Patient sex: M
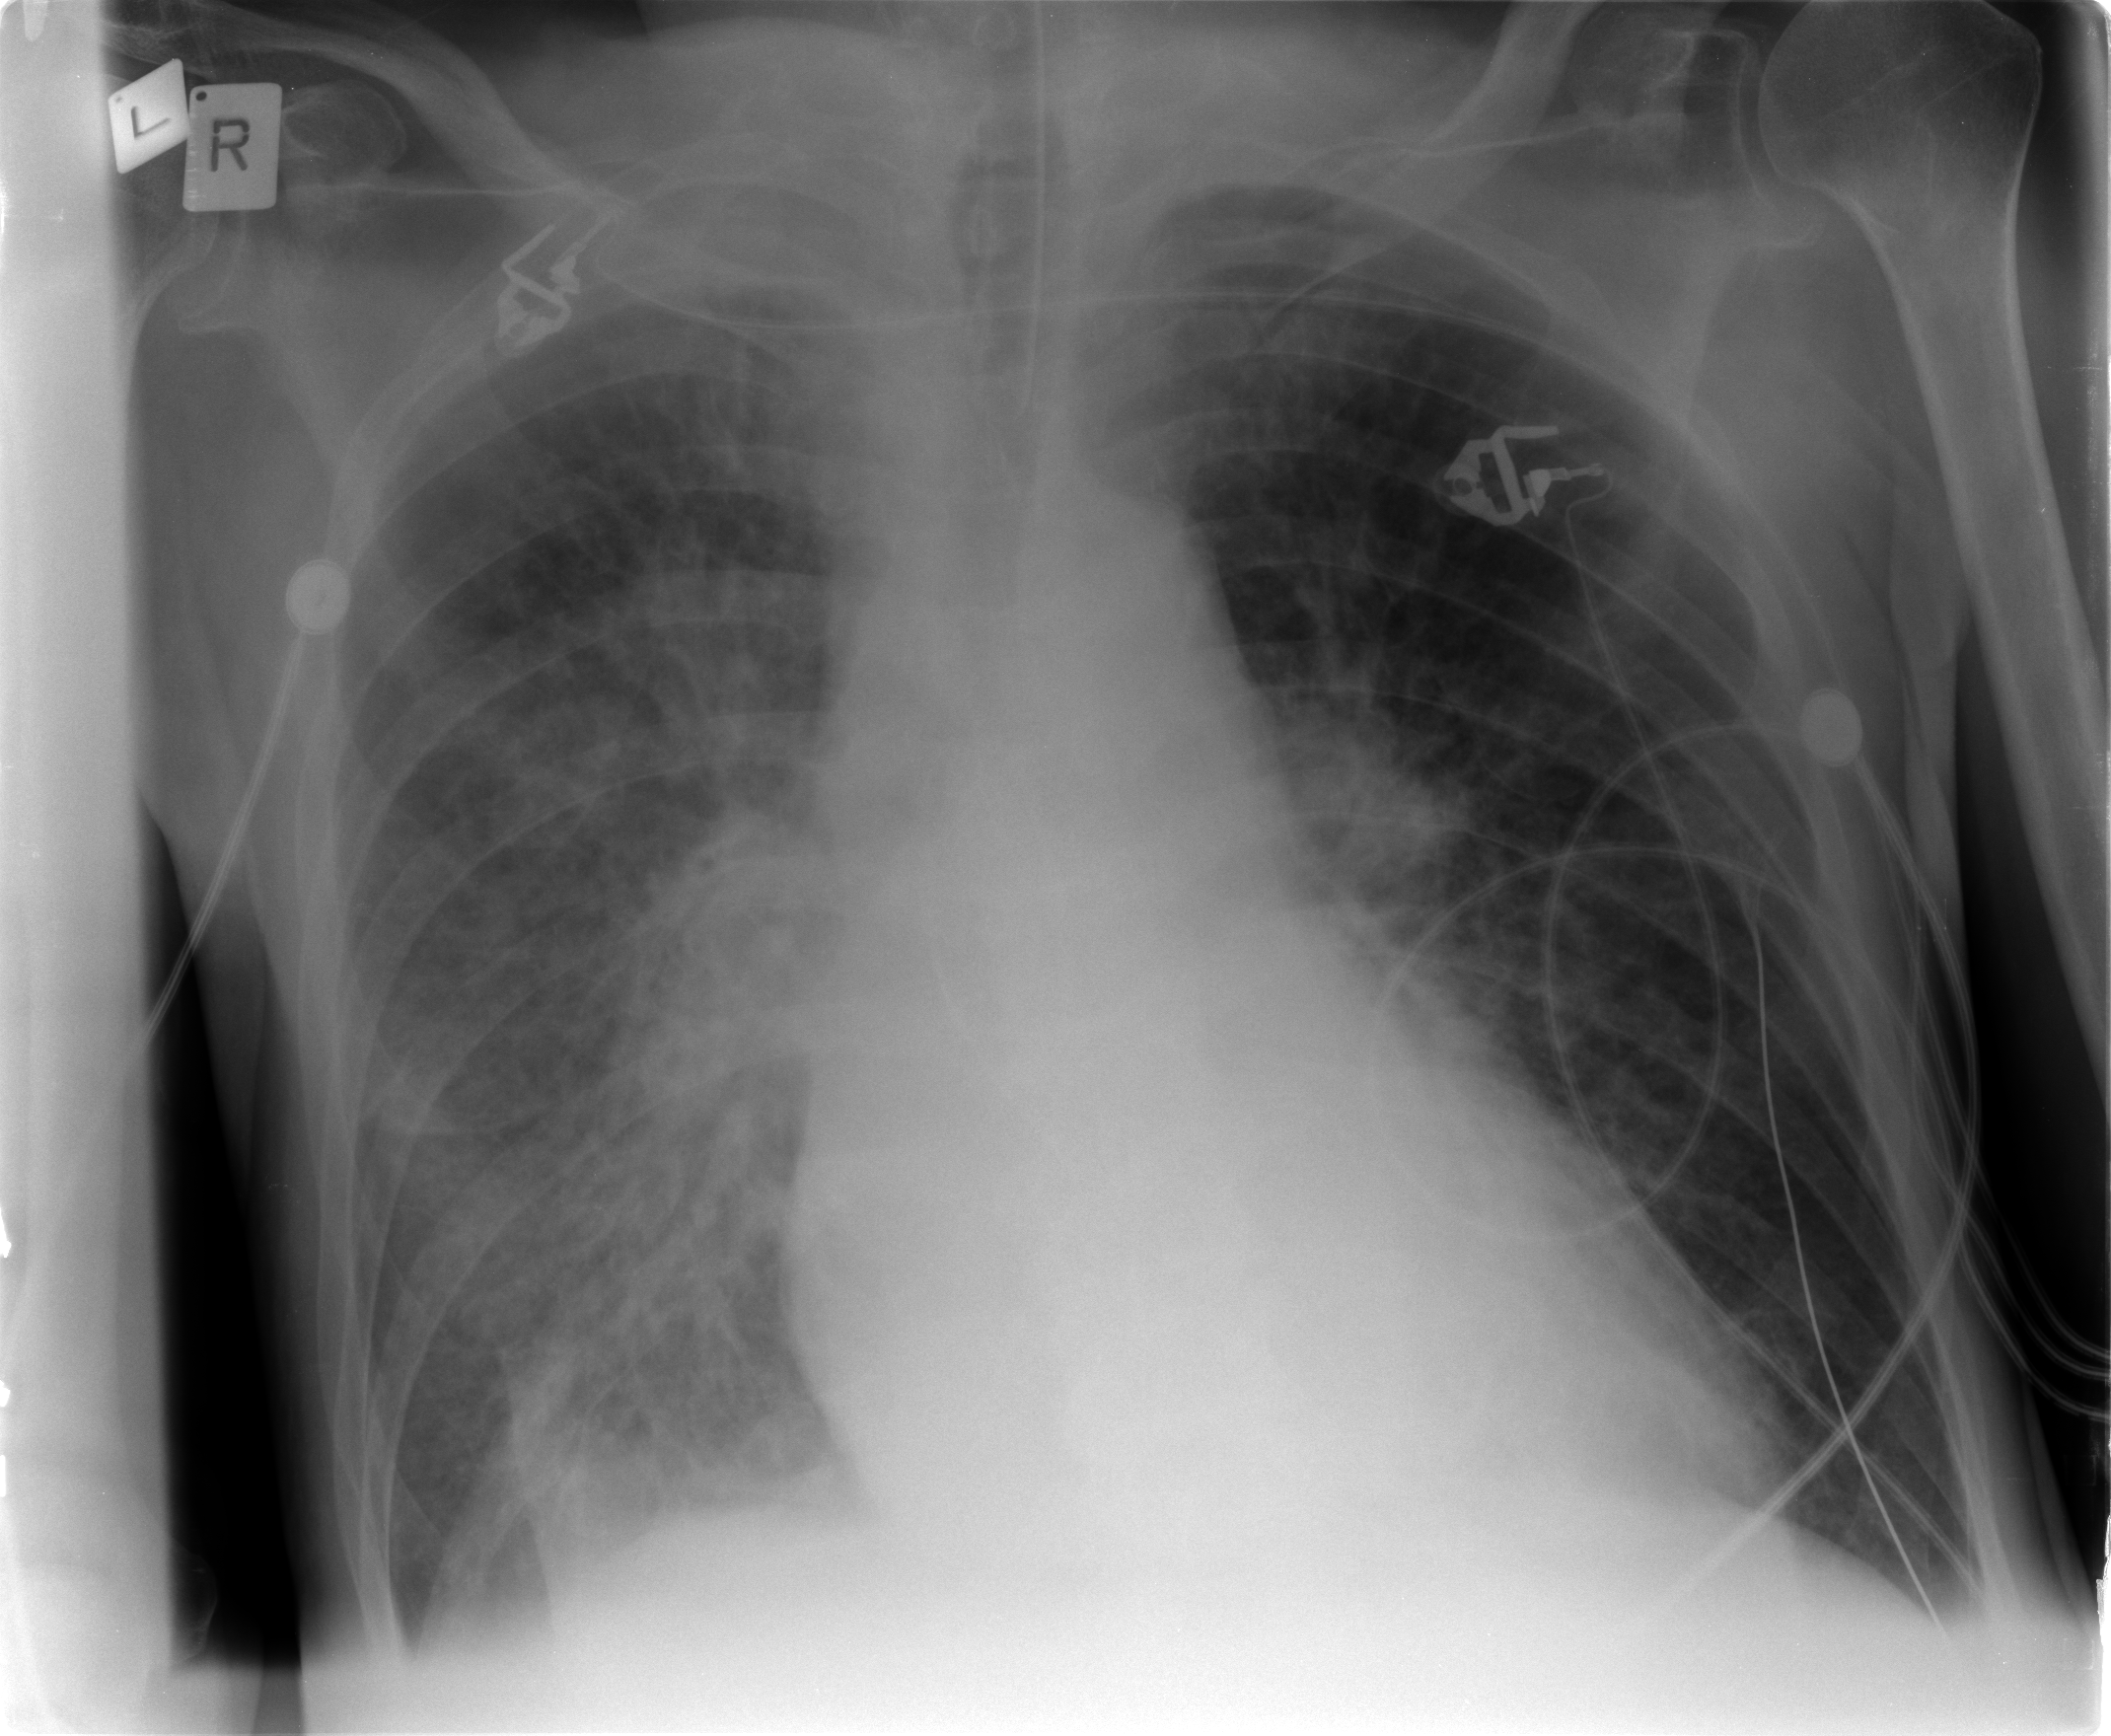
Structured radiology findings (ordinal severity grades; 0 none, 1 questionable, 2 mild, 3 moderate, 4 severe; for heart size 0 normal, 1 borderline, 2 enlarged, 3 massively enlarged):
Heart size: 2
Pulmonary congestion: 1
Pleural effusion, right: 2
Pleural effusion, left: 2
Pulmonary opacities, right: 3
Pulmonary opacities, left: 0
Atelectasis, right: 2
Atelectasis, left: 0